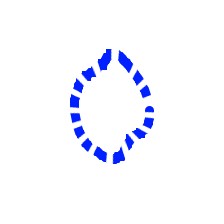
Shape: circle